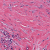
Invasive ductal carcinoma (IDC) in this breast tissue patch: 0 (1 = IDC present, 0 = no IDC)